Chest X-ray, PA view. Patient: 40 years old, sex F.
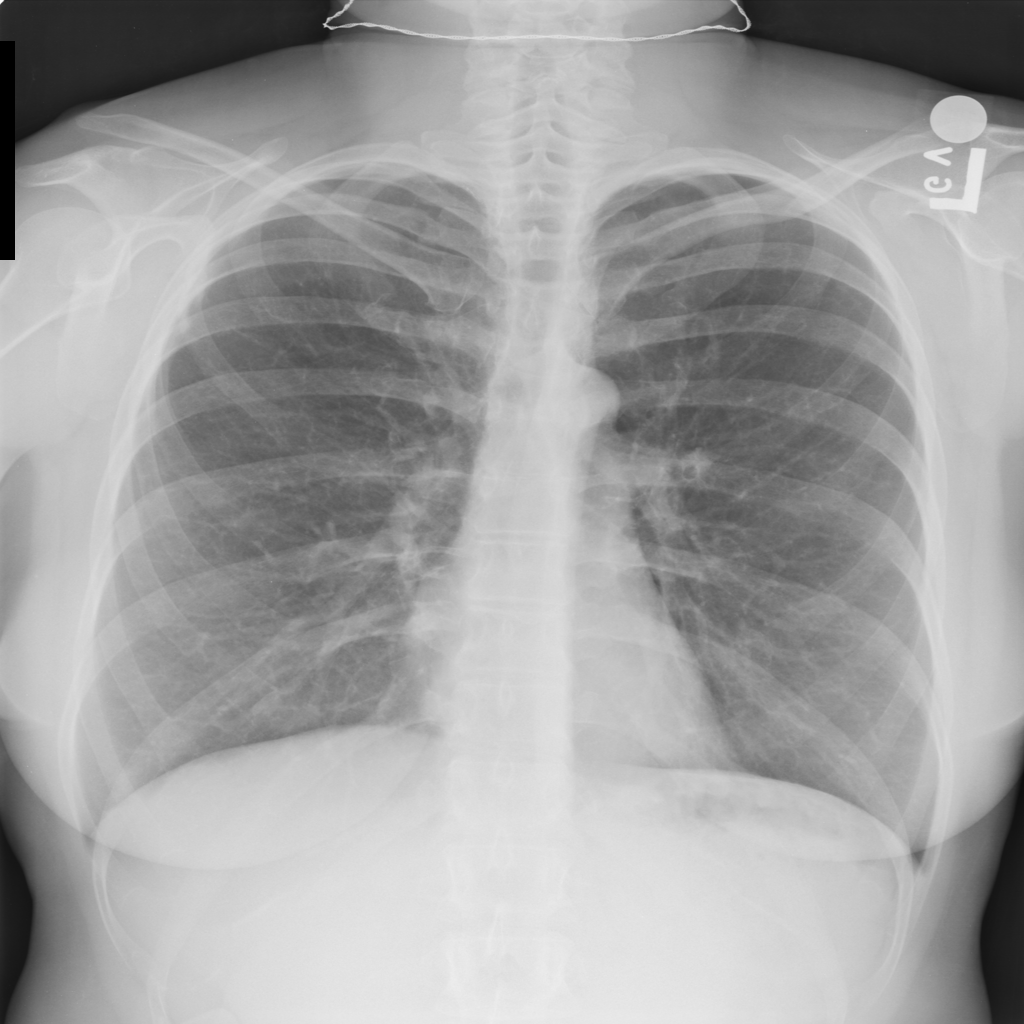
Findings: Pleural_Thickening